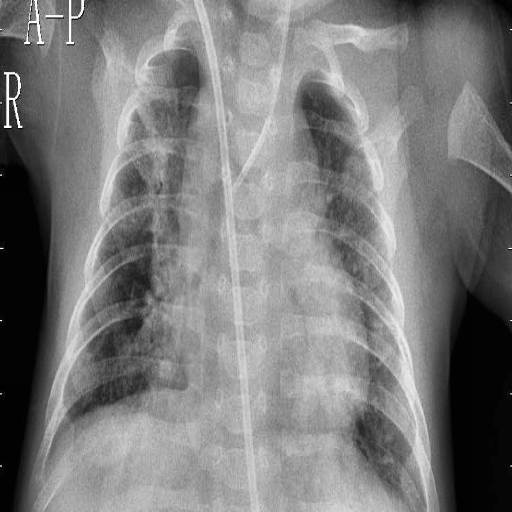
Finding: PNEUMONIA